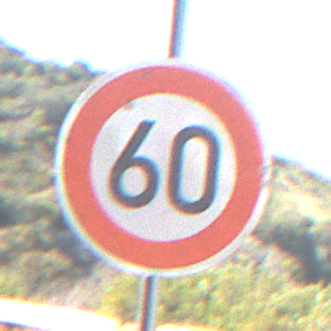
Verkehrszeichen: Geschwindigkeit60
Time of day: MorningAfternoon
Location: Outdoor (Nature)
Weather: Clear
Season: NotSpecified
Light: Natural